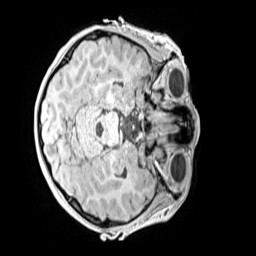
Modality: MP2RAGE
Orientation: axial
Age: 9
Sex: female
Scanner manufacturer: siemens
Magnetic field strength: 3 T
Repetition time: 4 s
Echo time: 0.00299 s